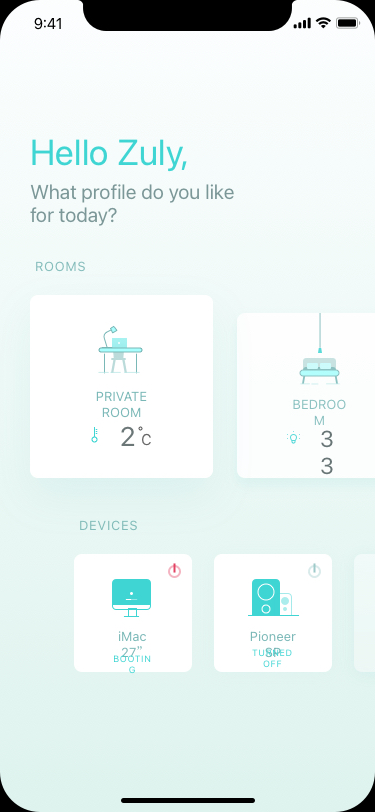
Text in this UI design:
Pioneer SP
TURNED
OFF
iMac 27”
BOOTING
DEVICES
33
BEDROOM
PRIVATE ROOM
23
C
ROOMS
What profile do you like
for today?
Hello Zuly,